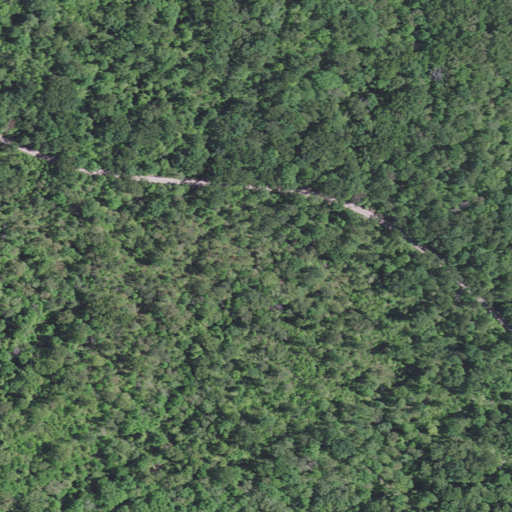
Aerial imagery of ridge(s) in Kentucky named Curd Garden Ridge containing mixed forest, deciduous forest, open development, and low intensity development